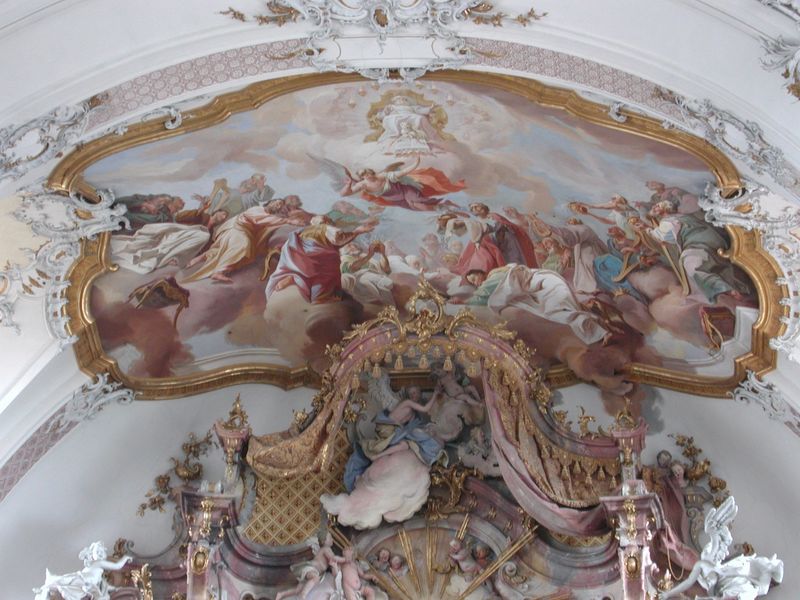
Titel: Fresken der Kirche Ottobeuren
Künstler: Johann Jakob Zeiller
Standort: Ottobeuren, Klosterkirche (EU - D - Bayern)
Schlagwörter: blau, gott, himmel, mann, weiß, wolken, gelb, grün, menschen, männer, schwarz, ausblick, dach, rot, wolke, malerei, ornament, barock, leinen, bild, kirche, gold, decke, engel, putto, figuren, detail, stuck, kloster, religion, dom, strahlen, beten, altar, christus, jesus, götter, kapelle, baldachin, heilige, deckengemälde, fresko, verehrung, putten, maria, strahlenkranz, quadratur, gerivht, religipon